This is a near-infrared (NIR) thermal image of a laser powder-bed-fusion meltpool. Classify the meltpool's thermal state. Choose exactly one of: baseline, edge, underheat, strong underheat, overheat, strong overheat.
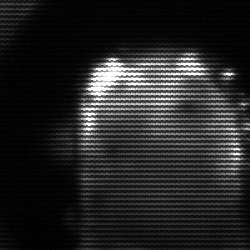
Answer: baseline